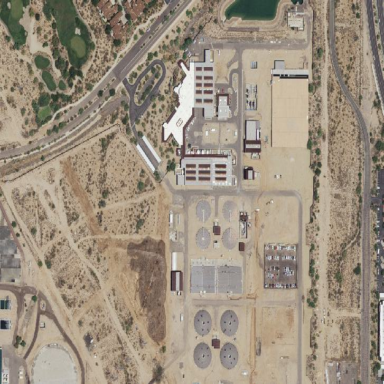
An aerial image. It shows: View of wastewater plant.